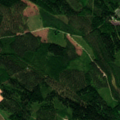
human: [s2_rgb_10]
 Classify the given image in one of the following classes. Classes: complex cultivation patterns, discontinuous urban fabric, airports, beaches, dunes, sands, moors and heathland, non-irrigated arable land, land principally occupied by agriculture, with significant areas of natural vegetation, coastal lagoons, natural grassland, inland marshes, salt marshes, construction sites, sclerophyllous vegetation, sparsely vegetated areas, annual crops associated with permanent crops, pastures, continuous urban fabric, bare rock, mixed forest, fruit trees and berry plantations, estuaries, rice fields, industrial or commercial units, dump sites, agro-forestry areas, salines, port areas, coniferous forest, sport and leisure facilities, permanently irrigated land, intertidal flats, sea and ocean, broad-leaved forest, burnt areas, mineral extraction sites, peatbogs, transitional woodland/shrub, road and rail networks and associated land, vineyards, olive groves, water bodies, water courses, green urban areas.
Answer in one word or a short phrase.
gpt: non-irrigated arable land, coniferous forest, mixed forest